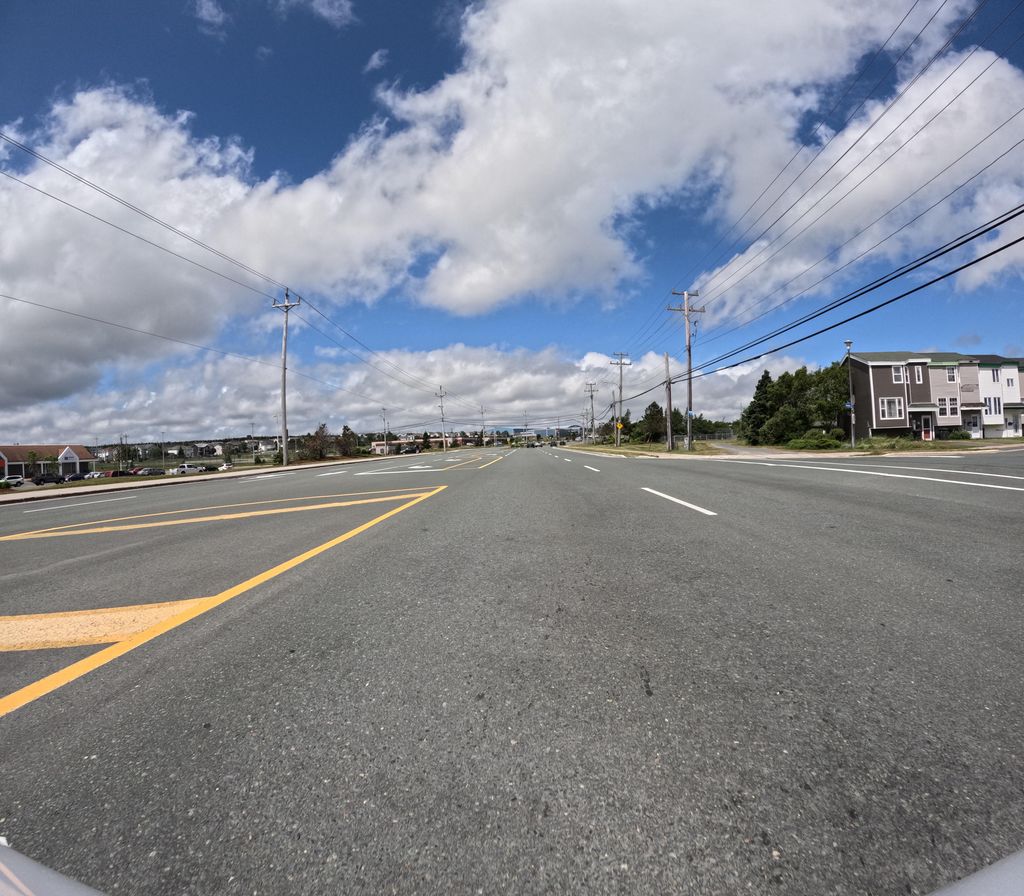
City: st_johns